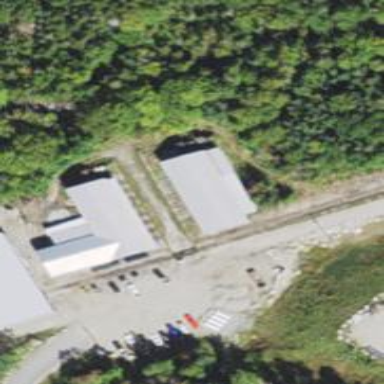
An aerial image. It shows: Preserved narrow-gauge railway yard.